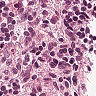
Metastatic tissue present: no